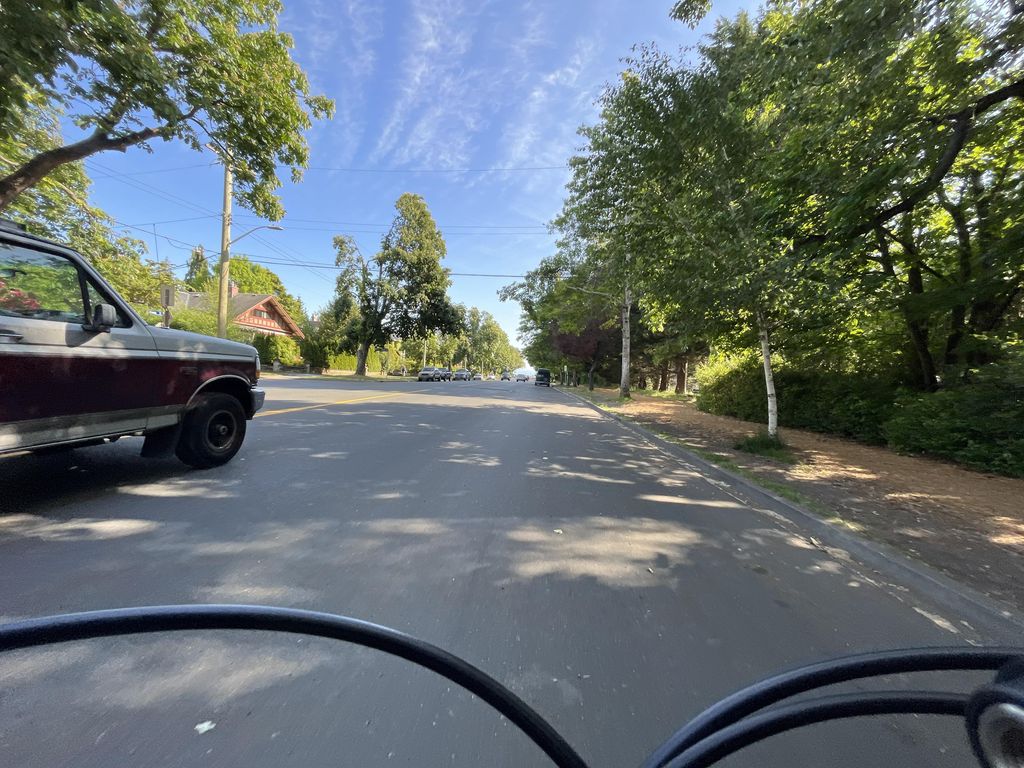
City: victoria